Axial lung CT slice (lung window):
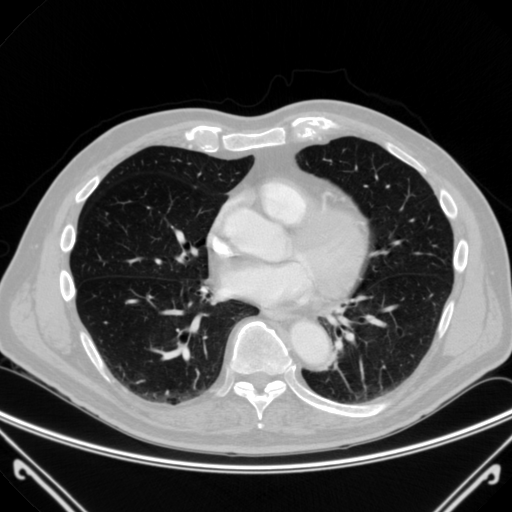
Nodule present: no